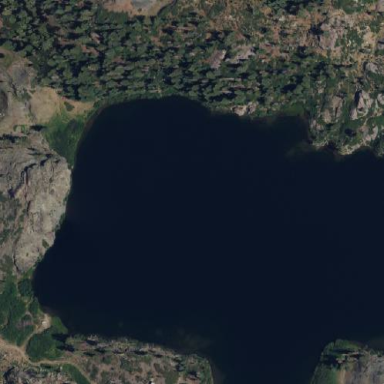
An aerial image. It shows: Serene lake surrounded by nature.